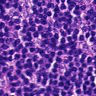
Metastatic tissue present: no